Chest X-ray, PA view. Patient: 41 years old, sex F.
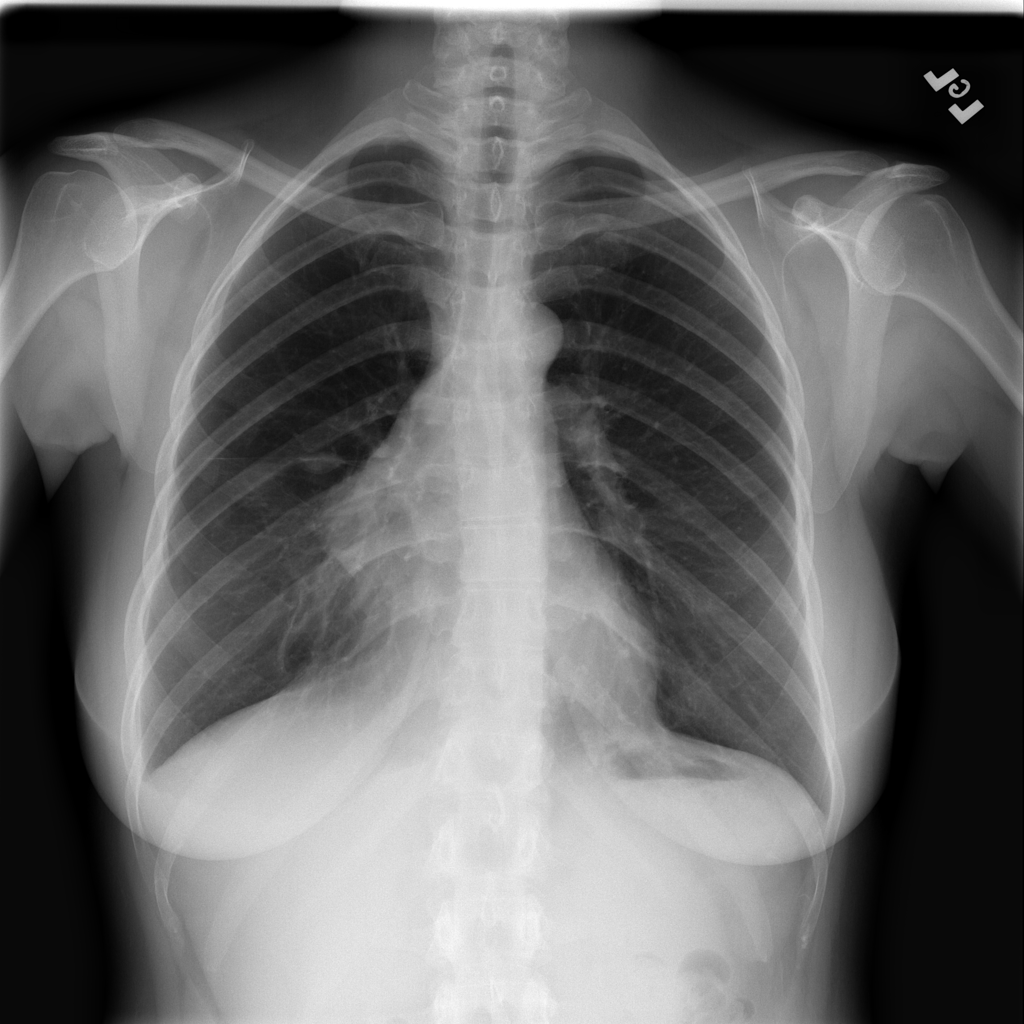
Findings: Atelectasis, Effusion, Infiltration, Mass